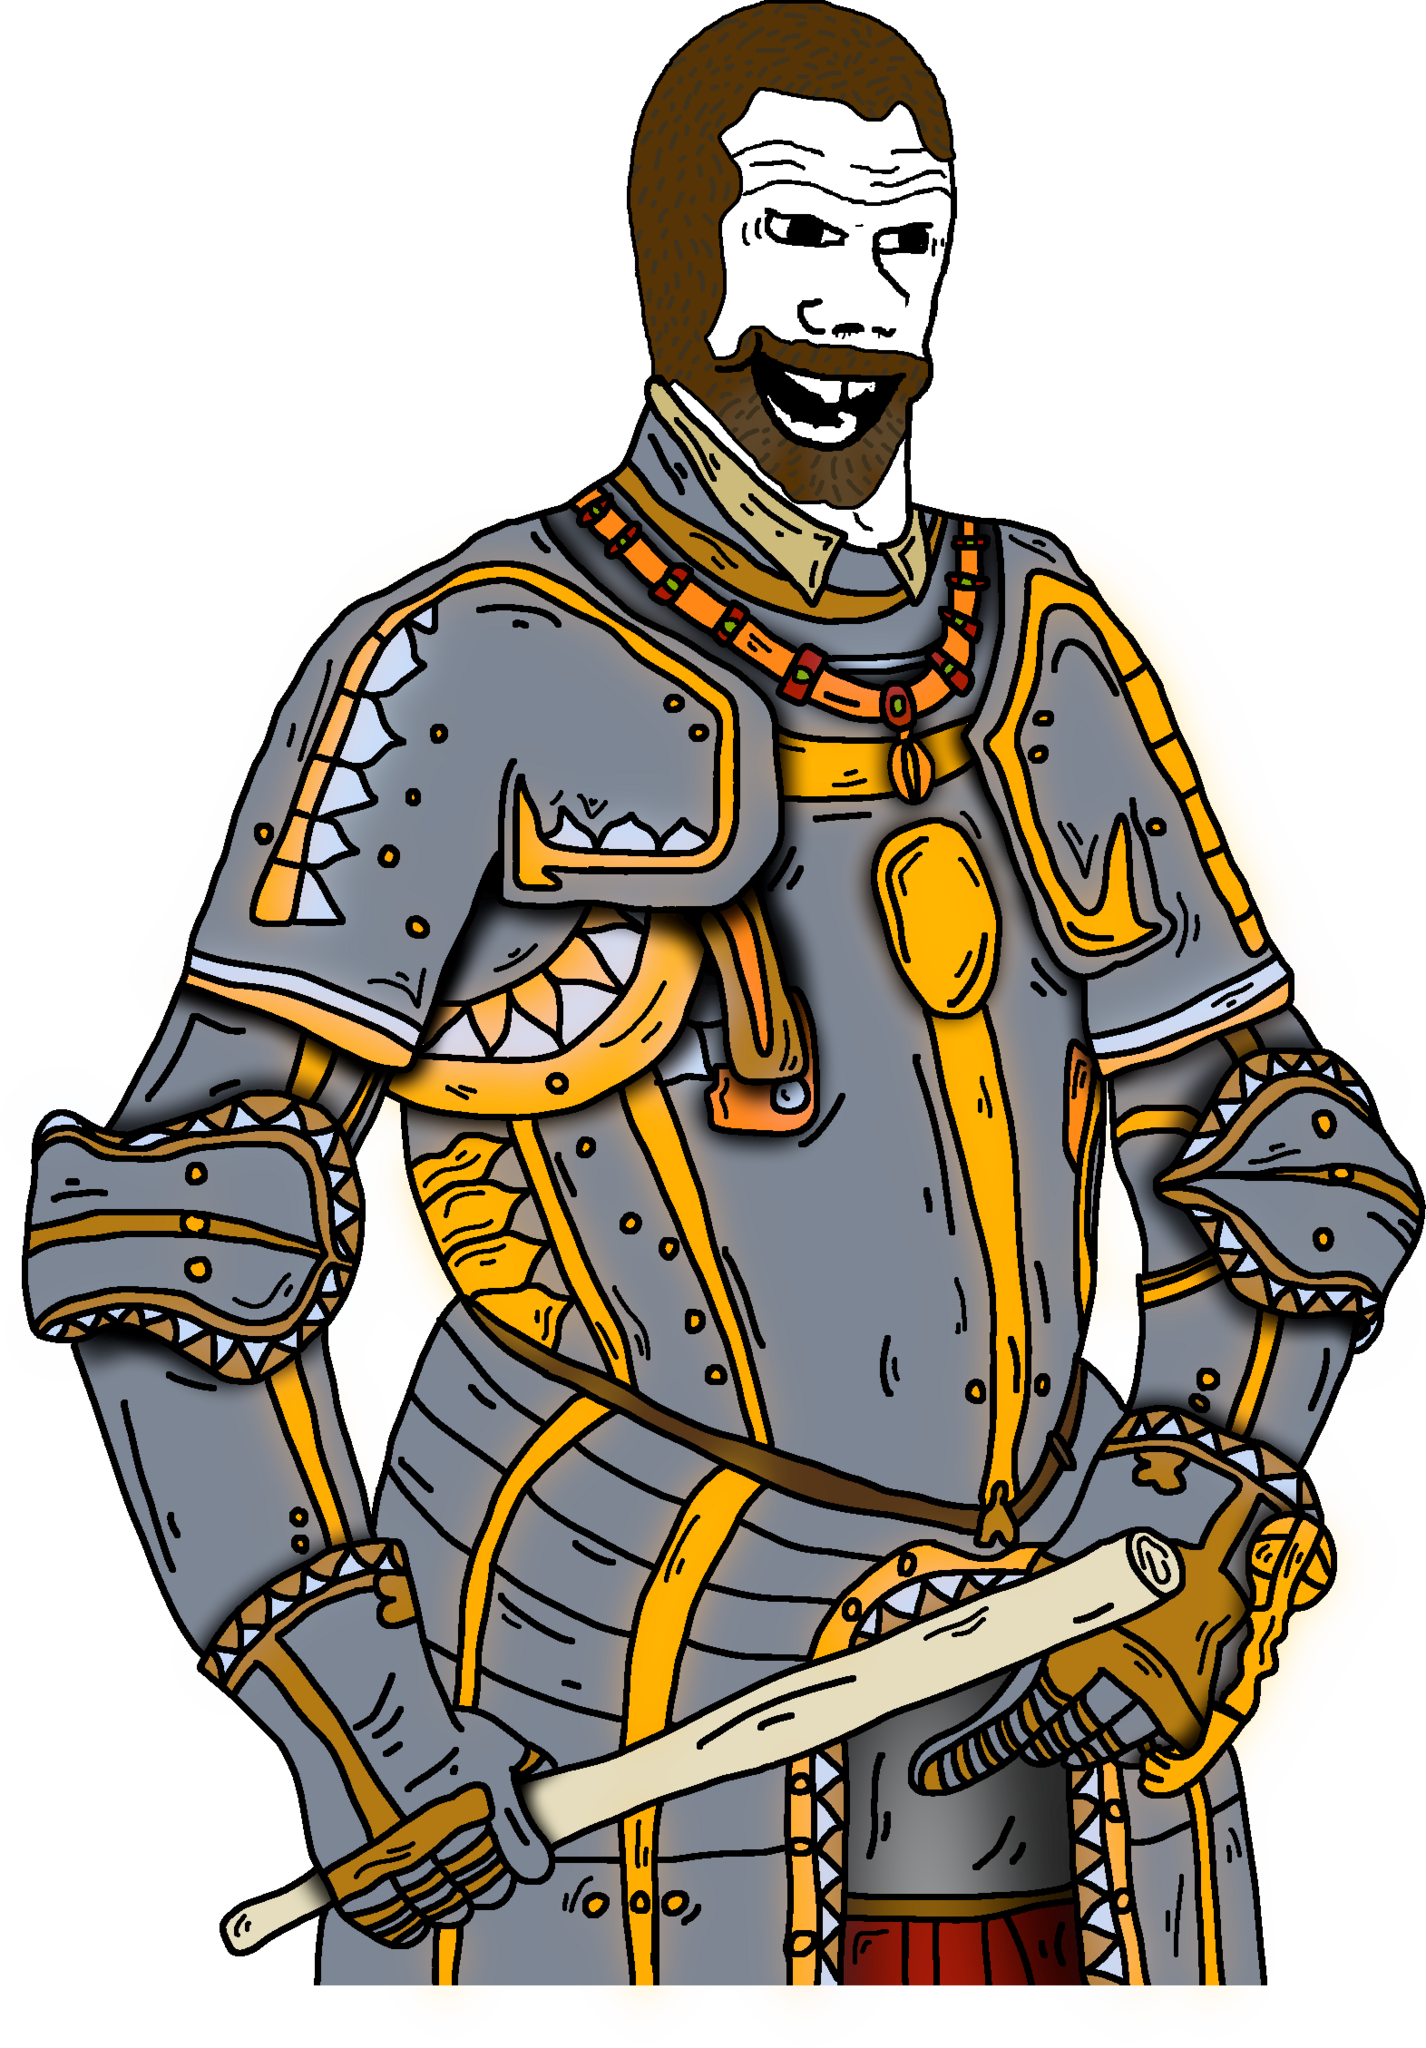
Label: 5_Brainlet